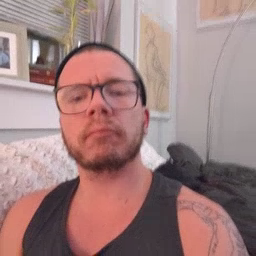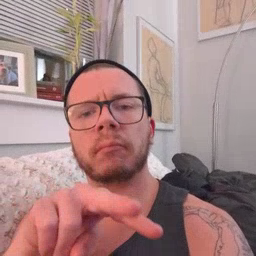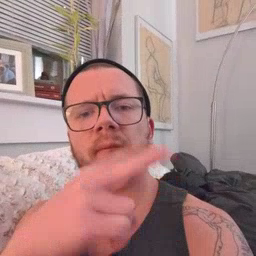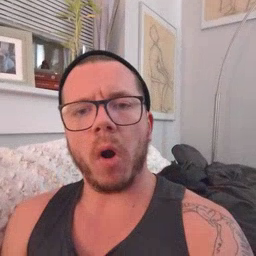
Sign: fall